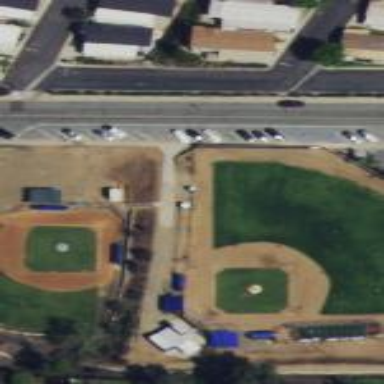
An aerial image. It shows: Baseball pitch for leisure land.